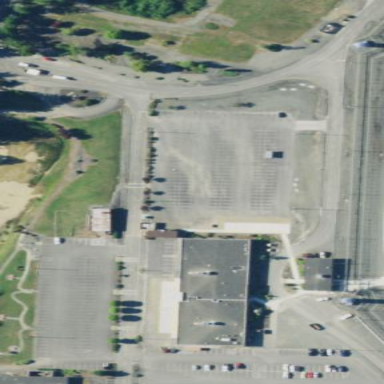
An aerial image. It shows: Parking area with surface.